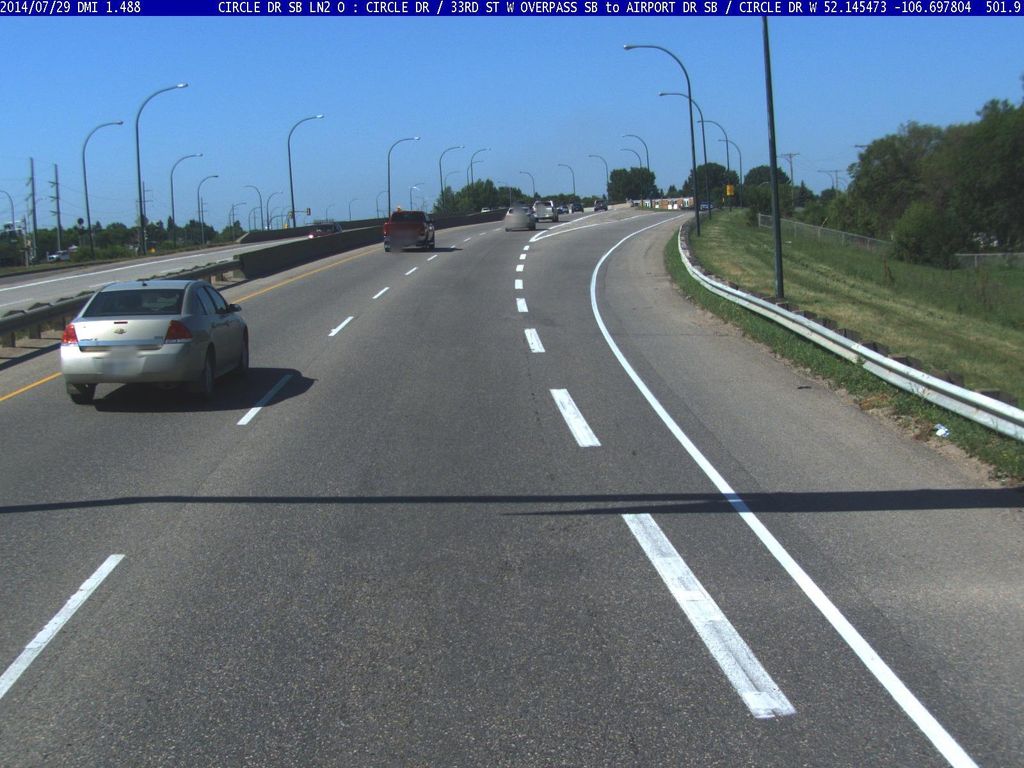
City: saskatoon